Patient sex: M
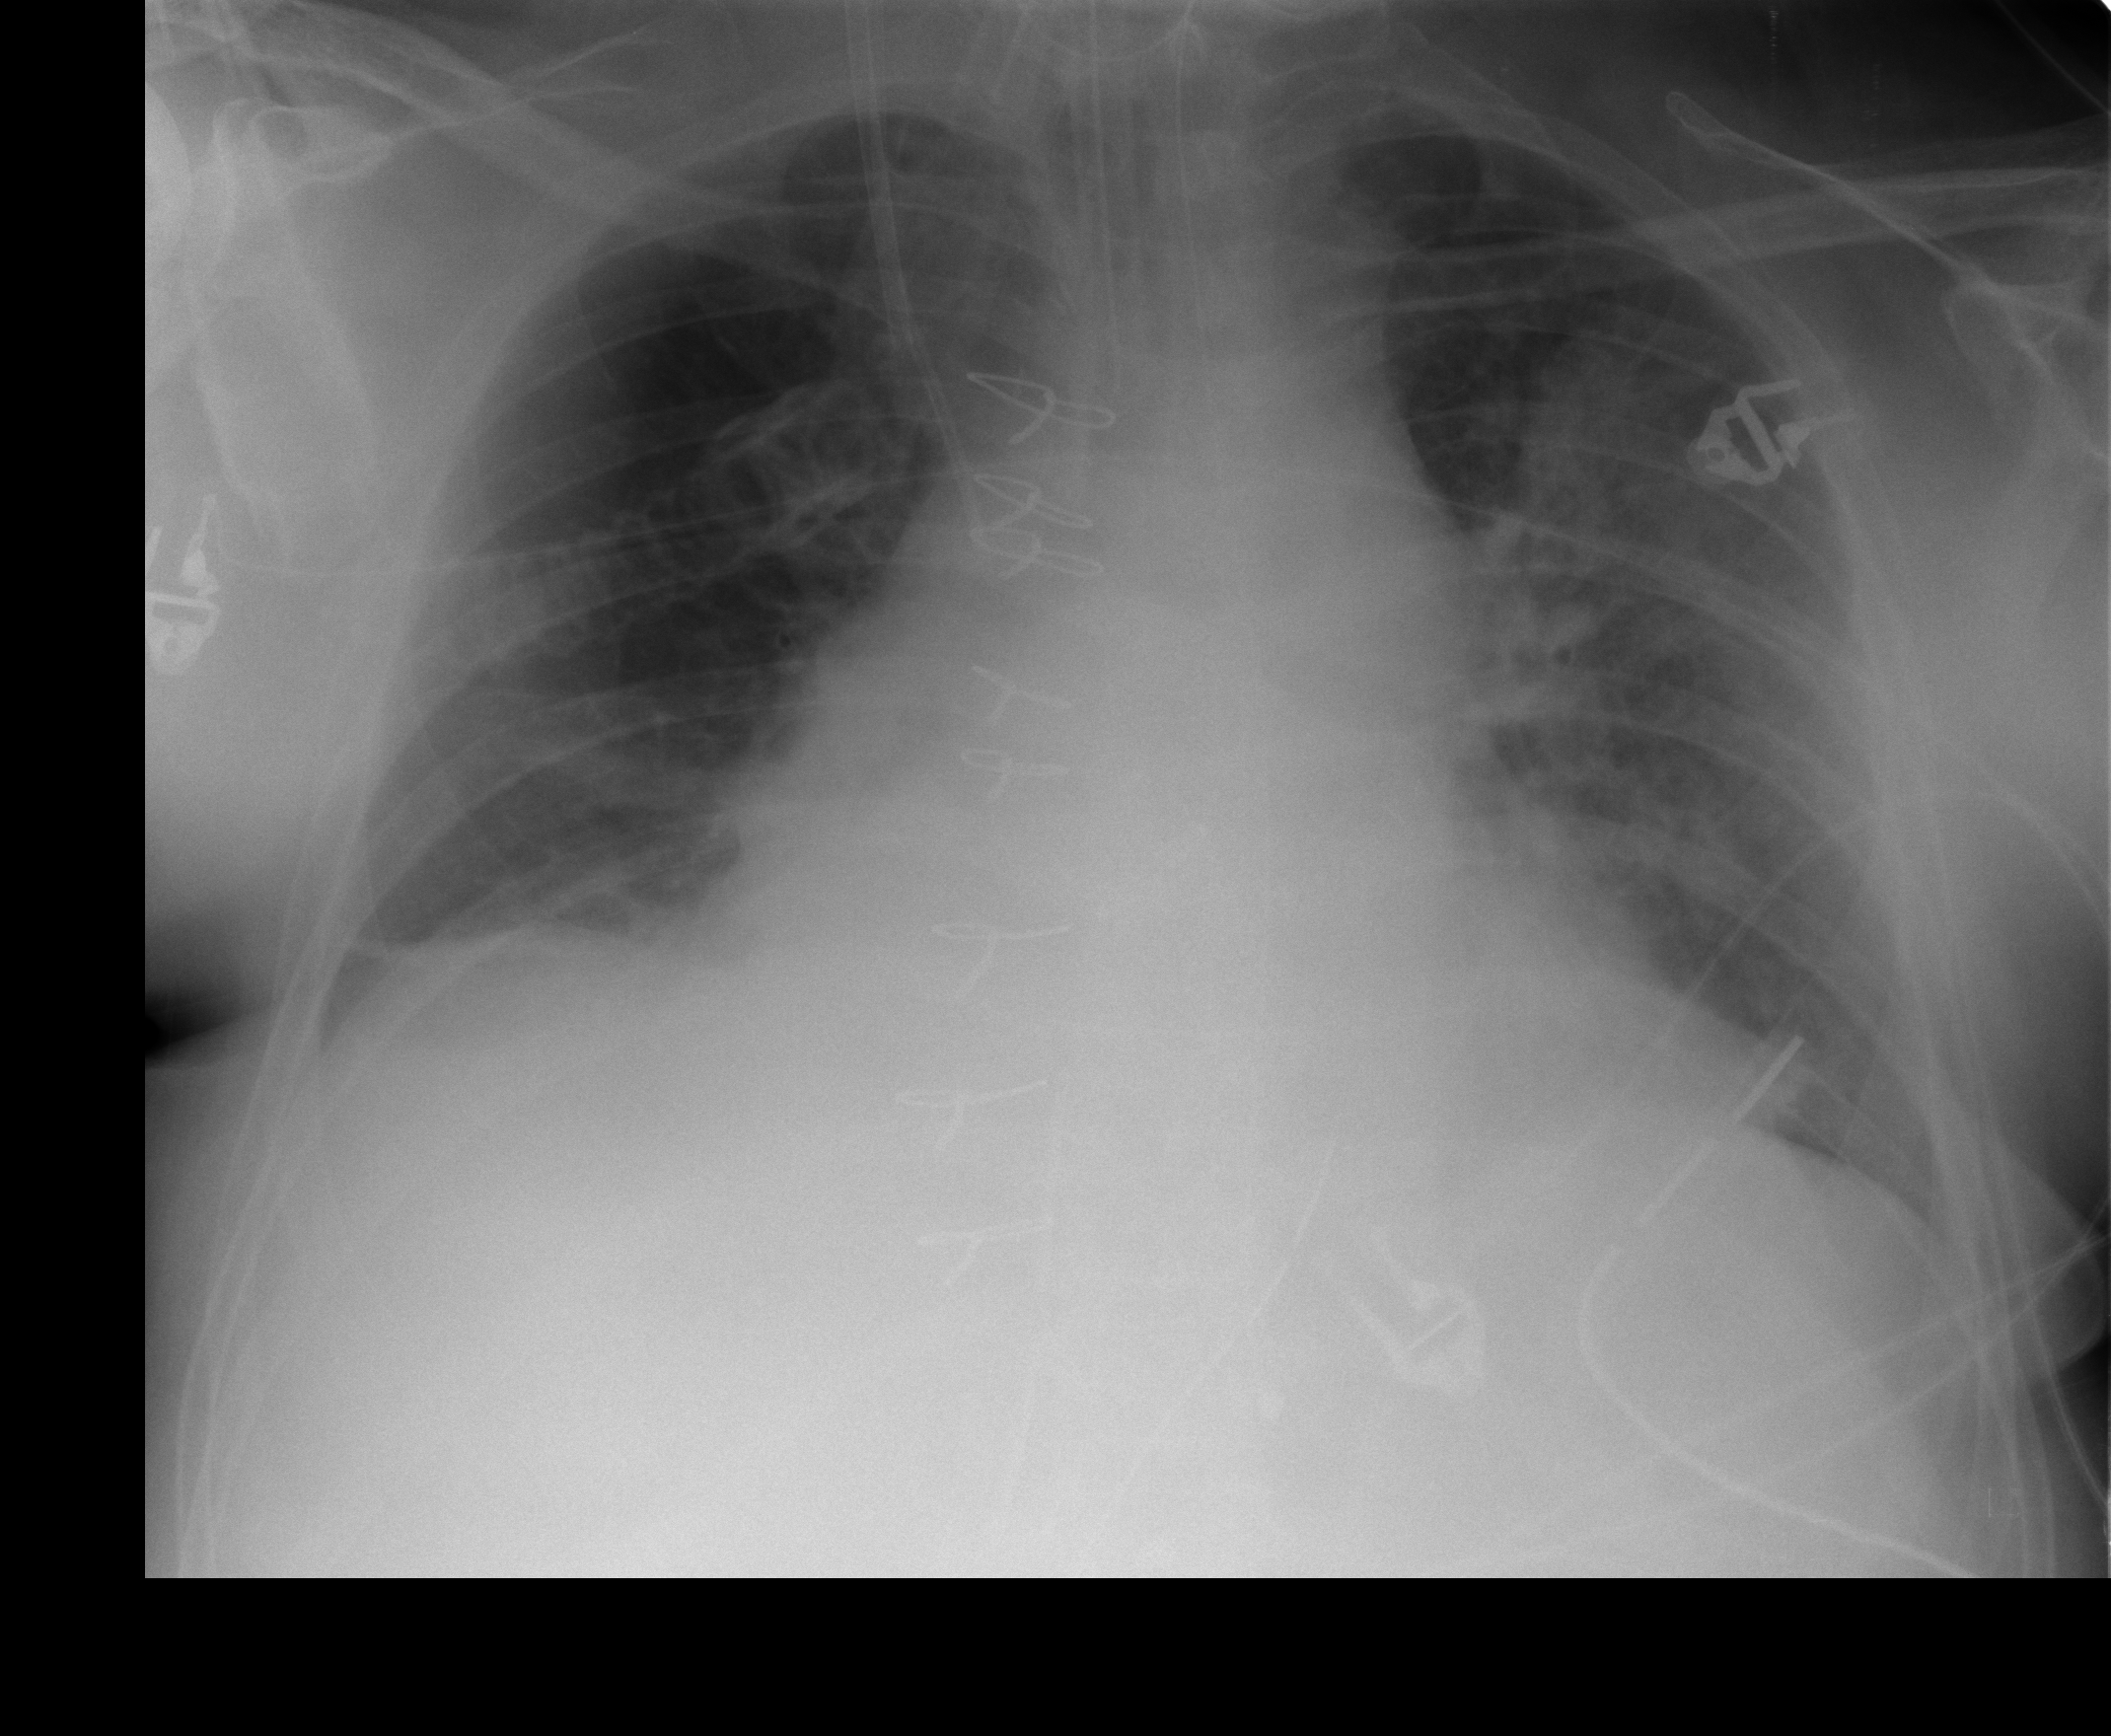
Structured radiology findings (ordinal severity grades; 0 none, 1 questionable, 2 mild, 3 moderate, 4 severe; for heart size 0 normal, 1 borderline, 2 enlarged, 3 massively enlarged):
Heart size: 2
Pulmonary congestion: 0
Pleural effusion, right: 1
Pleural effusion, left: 1
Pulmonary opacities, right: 0
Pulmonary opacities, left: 2
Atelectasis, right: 2
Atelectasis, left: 2